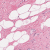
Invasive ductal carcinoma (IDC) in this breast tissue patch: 0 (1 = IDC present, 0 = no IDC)